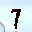
Label: 7